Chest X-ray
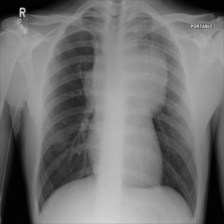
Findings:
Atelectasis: negative
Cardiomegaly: negative
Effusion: negative
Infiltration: negative
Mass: positive
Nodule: negative
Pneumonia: negative
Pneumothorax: negative
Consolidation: negative
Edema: negative
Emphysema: negative
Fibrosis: negative
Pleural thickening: negative
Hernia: negative